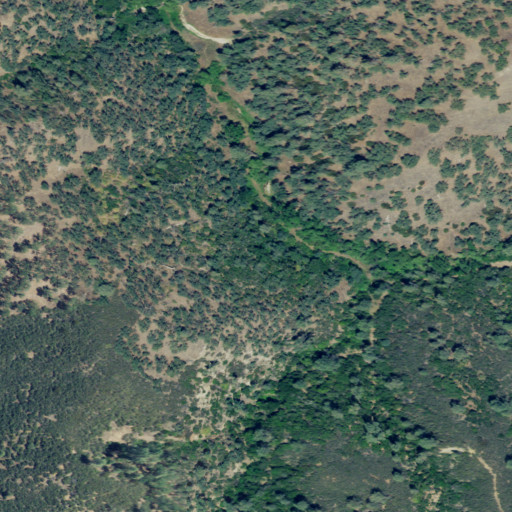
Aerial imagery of valley in California named Soda Canyon containing shrub, mixed forest, open development, and evergreen forest